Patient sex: F
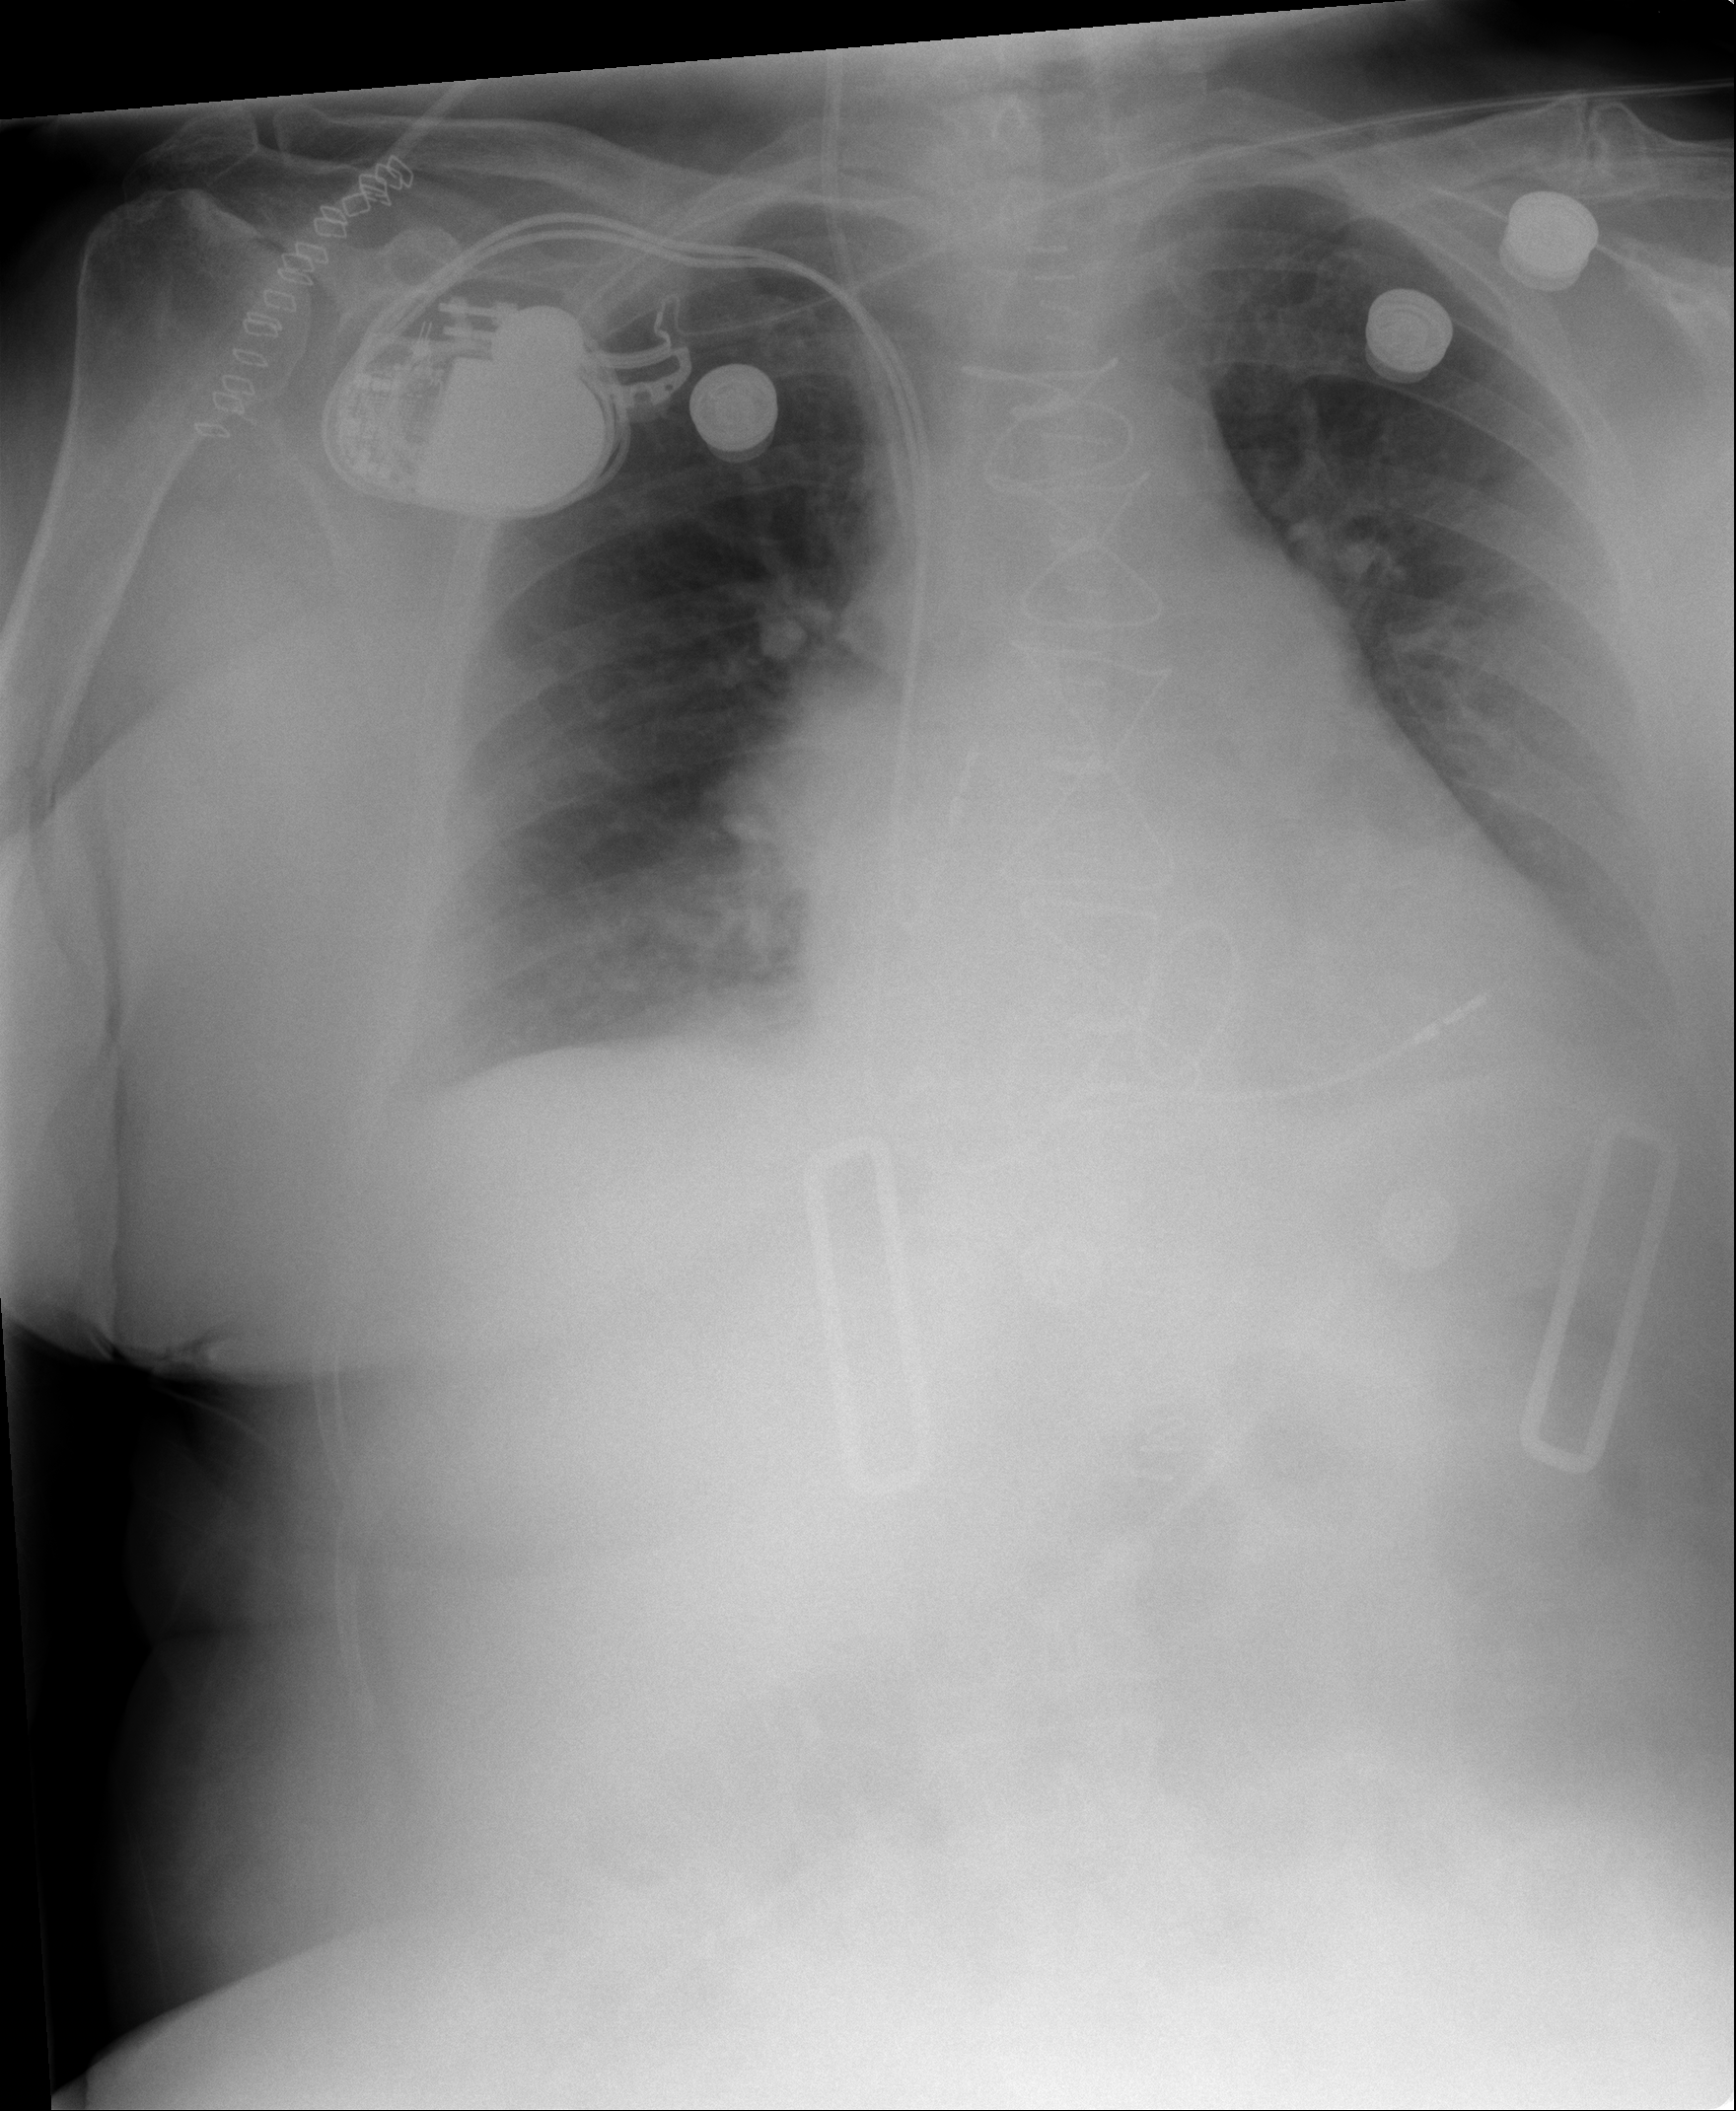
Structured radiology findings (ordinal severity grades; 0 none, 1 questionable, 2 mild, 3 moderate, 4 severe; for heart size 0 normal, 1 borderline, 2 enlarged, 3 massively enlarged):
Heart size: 1
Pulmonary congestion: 2
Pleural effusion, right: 1
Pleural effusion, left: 2
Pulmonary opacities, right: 0
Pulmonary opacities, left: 0
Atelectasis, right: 1
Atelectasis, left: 1